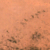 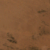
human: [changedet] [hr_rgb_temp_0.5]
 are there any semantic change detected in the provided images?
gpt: Nothing has changed.